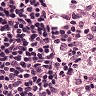
Metastatic tissue present: no